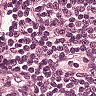
Metastatic tissue present: no